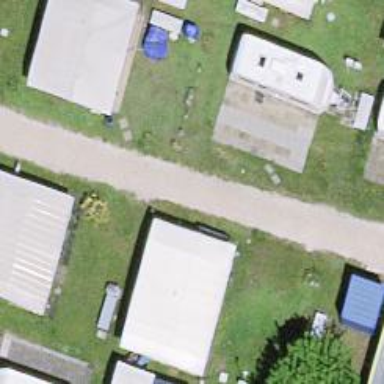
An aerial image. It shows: Driveway with fine gravel surface.